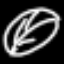
Label: leaf